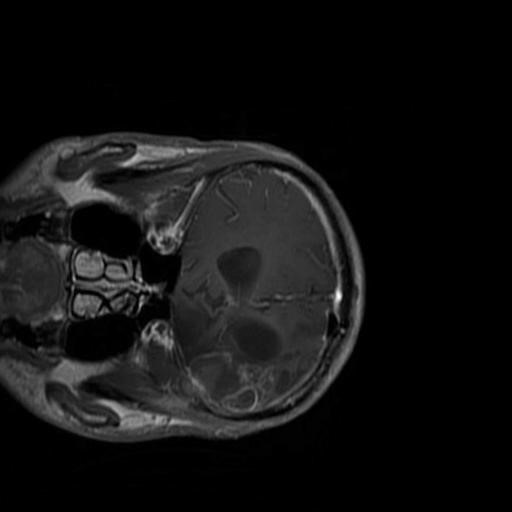
Label: brain_glioma